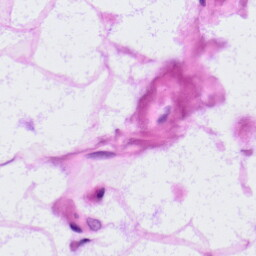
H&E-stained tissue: LymphNode